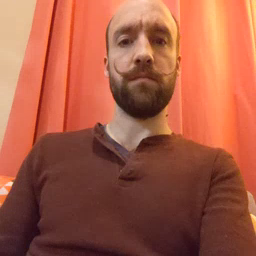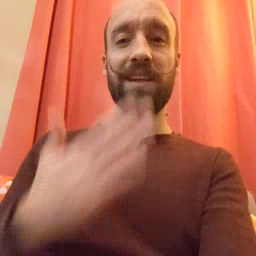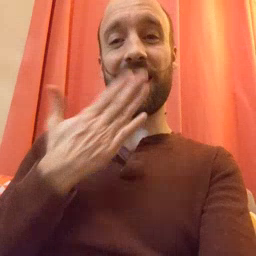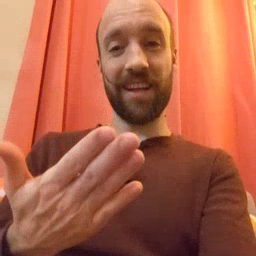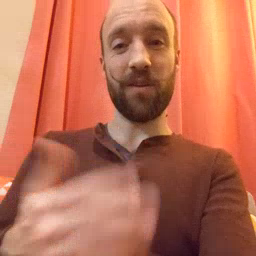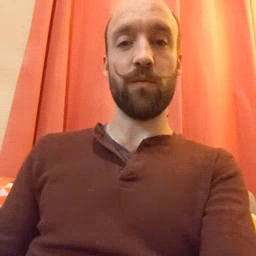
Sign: thankyou